Breast ultrasound image
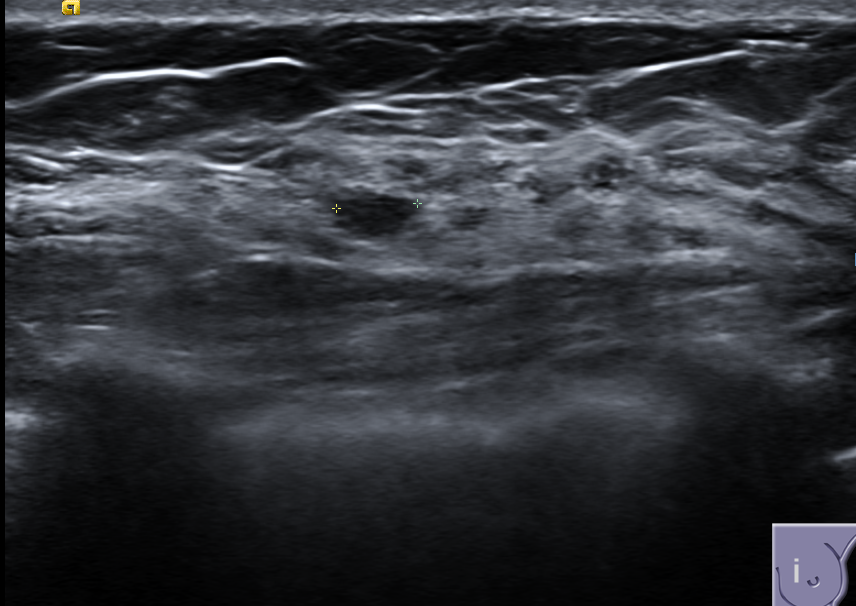
Diagnosis: benign